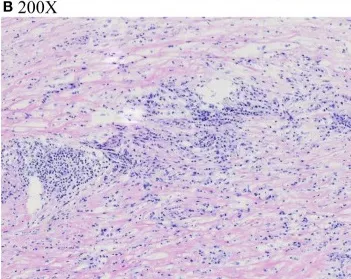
Intraoperative frozen section biopsy did not show tumor cell infiltration; foam cell infiltration was seen.
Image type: pathology (h&e)